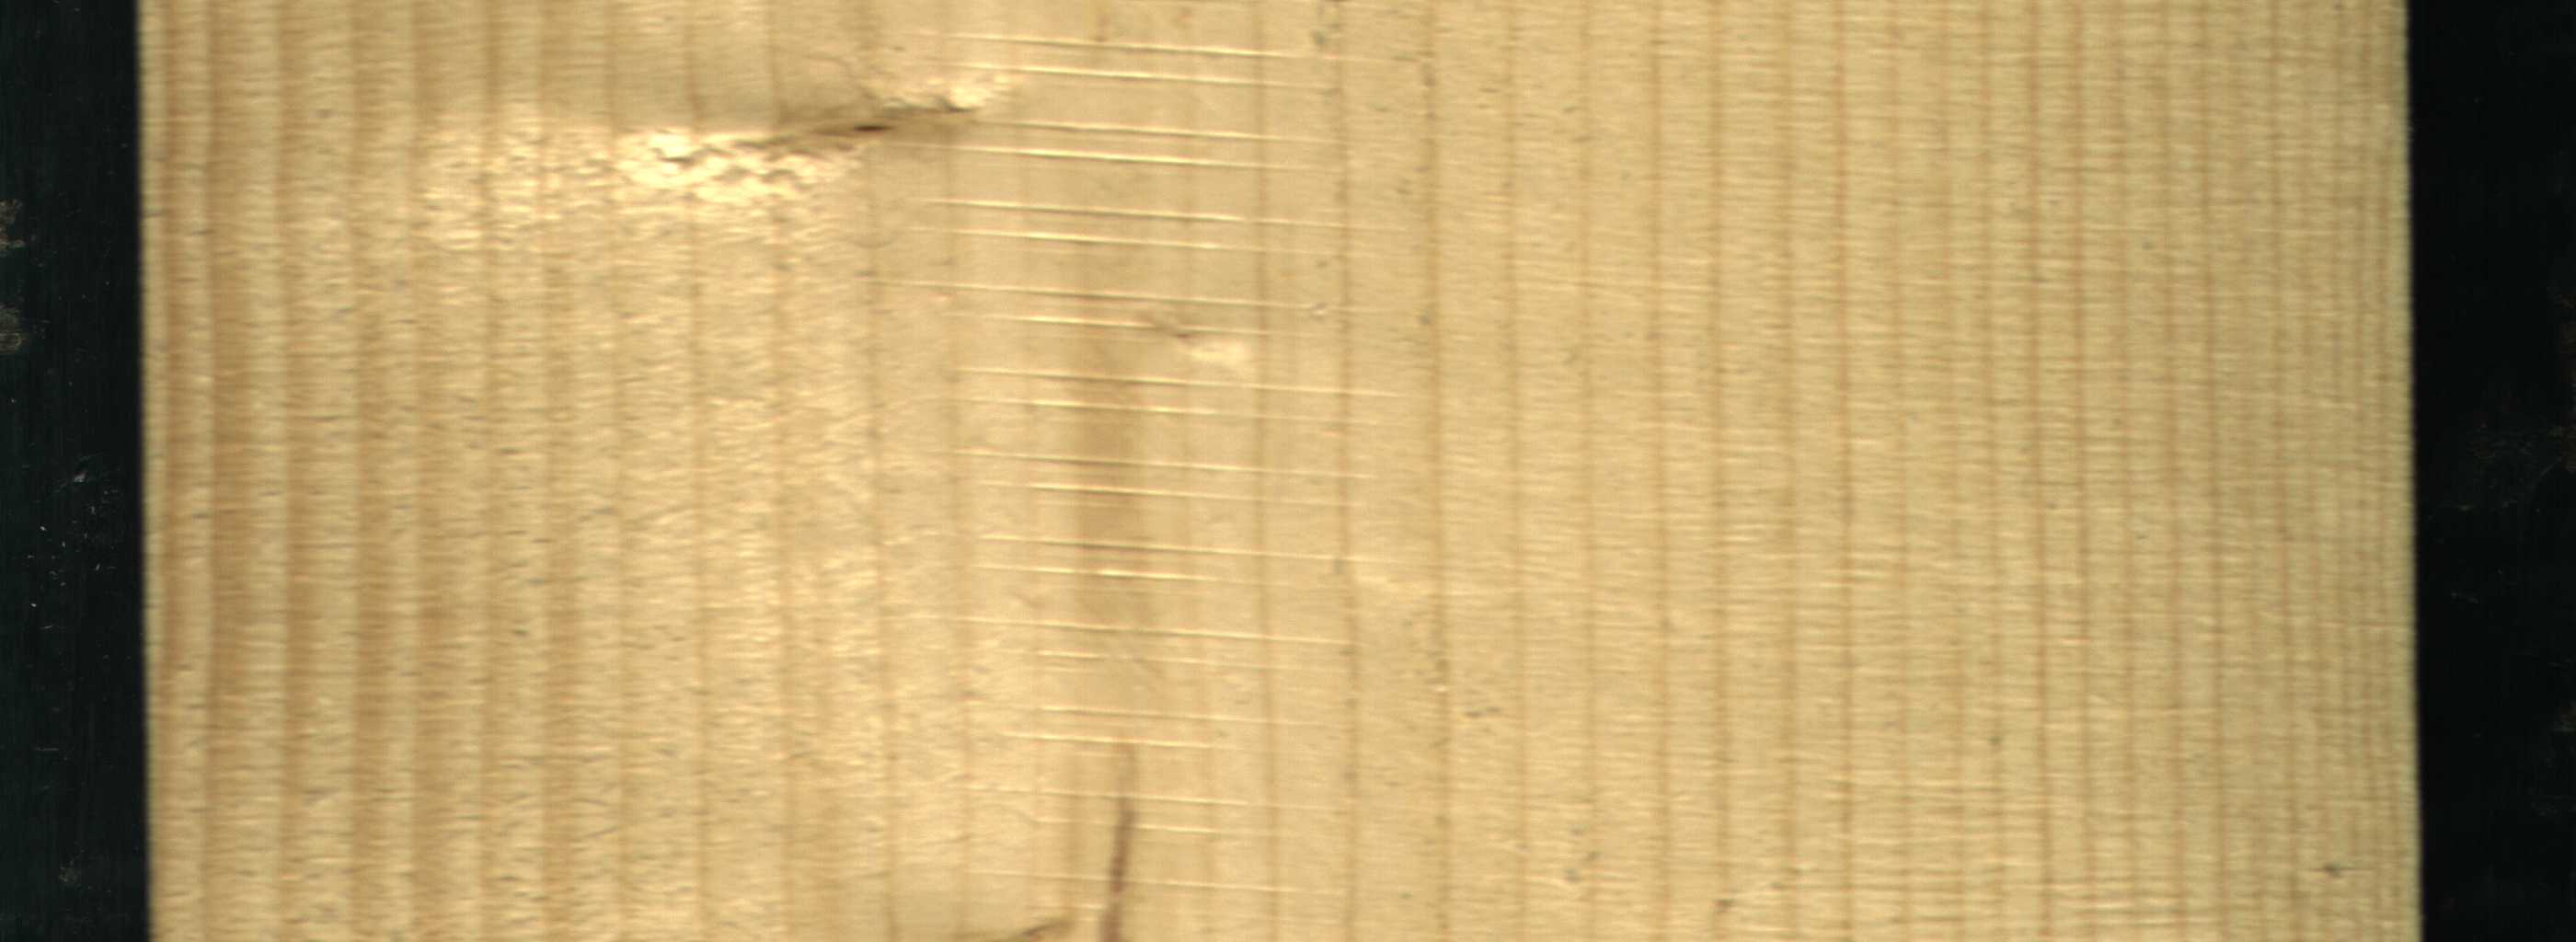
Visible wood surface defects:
resin
Live_Knot